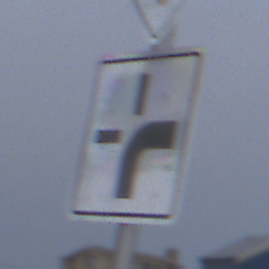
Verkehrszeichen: VerlaufVorfahrtsstrasse3
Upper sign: Vorfahrtsstrasse
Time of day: SunriseSunset
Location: Outdoor (Beach)
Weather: Overcast
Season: NotSpecified
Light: Natural